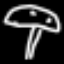
Label: mushroom